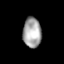
Tissue: skin
Cell type: Epithelial cells
Senescence score: 0.2438
Nuclear area (px): 542
Mean DAPI intensity: 164.749